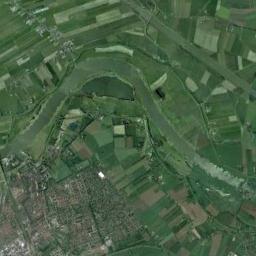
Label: river